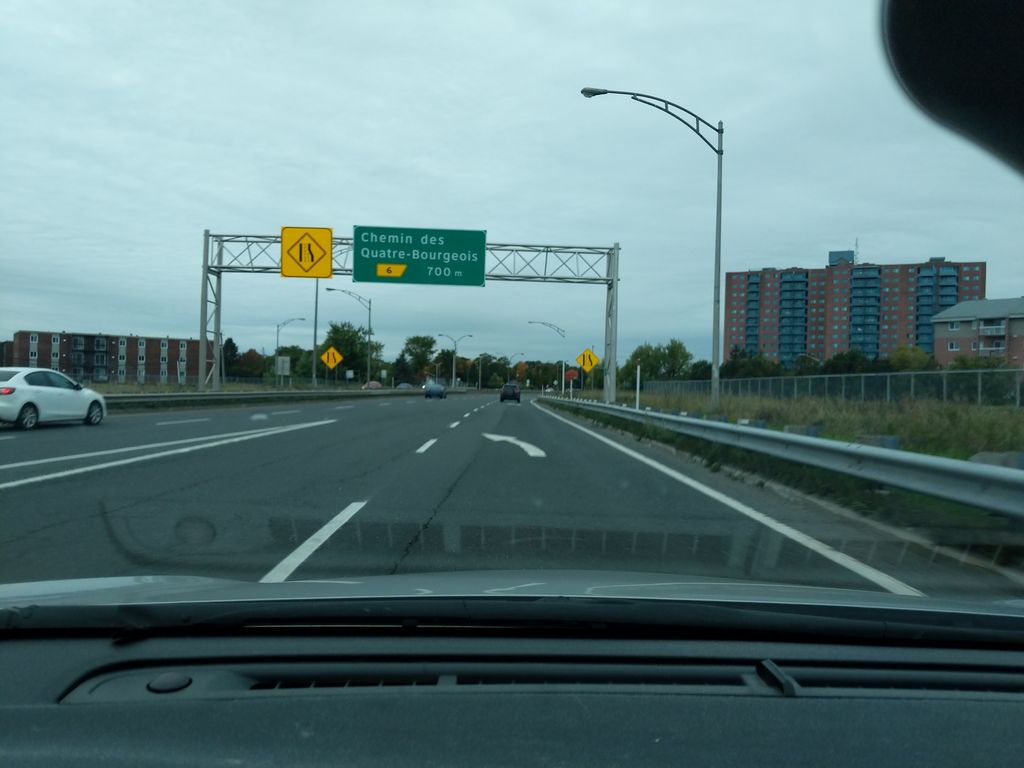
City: quebec_city